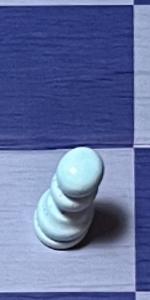
Label: Pawn_White